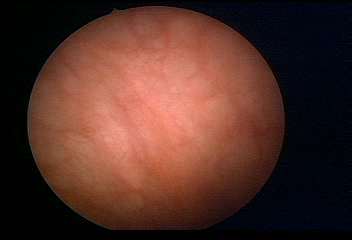
Modality: WLC
Class: Normal mucosa
Bladder cancer association: No